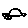
Label: car